RGB frame:
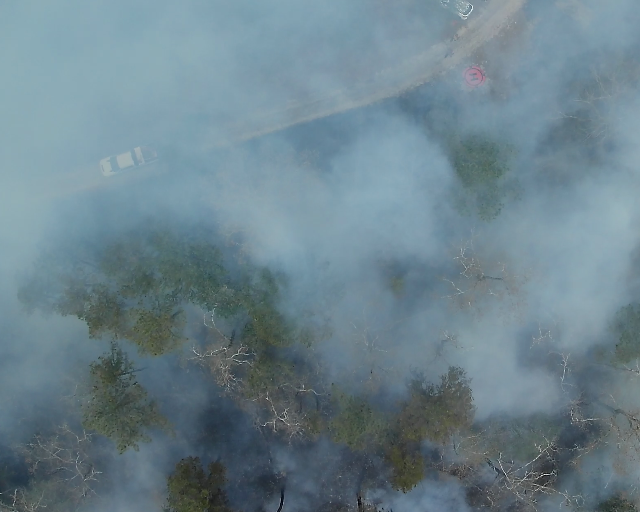
Thermal frame:
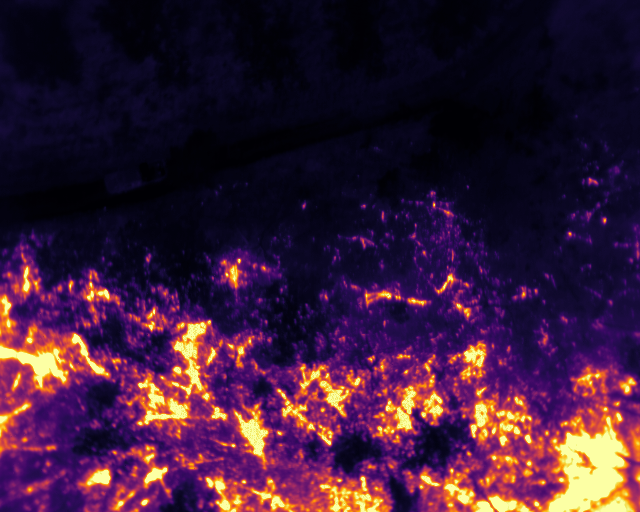
Captured: 2026-02-26 03:09:24
Pixels at or above 80 °C: 74095 (fraction of frame: 0.2261)